Question: I am trying to develop simple javafx programs in Oracle Linux using eclipse IDE.
i have installed jdk 7 and all programs runs properly except it shows
'''
Prism-ES2 Error : GL_VERSION (major.minor) = 1.4
'''
in console.
For example,Following is the simple javaFX program
'''
import javafx.application.*;
import javafx.scene.Group;
import javafx.scene.Parent;
import javafx.scene.Scene;
import javafx.scene.paint.Paint;
import javafx.stage.Stage;
public class practiceFX extends Application{
public static void main(String args[])
{
Application.launch(args);
}
@Override
public void start(Stage primaryStage) throws Exception {
// TODO Auto-generated method stub
Group root =new Group();
Scene scene =new Scene(root,200,300);
primaryStage.setTitle("PRACTICE");
primaryStage.setScene(scene);
primaryStage.setResizable(true);
primaryStage.setScene(scene);
primaryStage.show();
System.out.println("hi");
}
}
'''
and the output is
'''
Prism-ES2 Error : GL_VERSION (major.minor) = 1.4
hi
'''
Please see the screenshot too
Also I can not run the javaFX samples.
When i am trying to run Ensemble.jar then it shows following error
'''
Prism-ES2 Error : GL_VERSION (major.minor) = 1.4
GThread-ERROR **: GThread system may only be initialized once.
aborting...
Aborted (core dumped)
'''
Please tell how to fix this issue

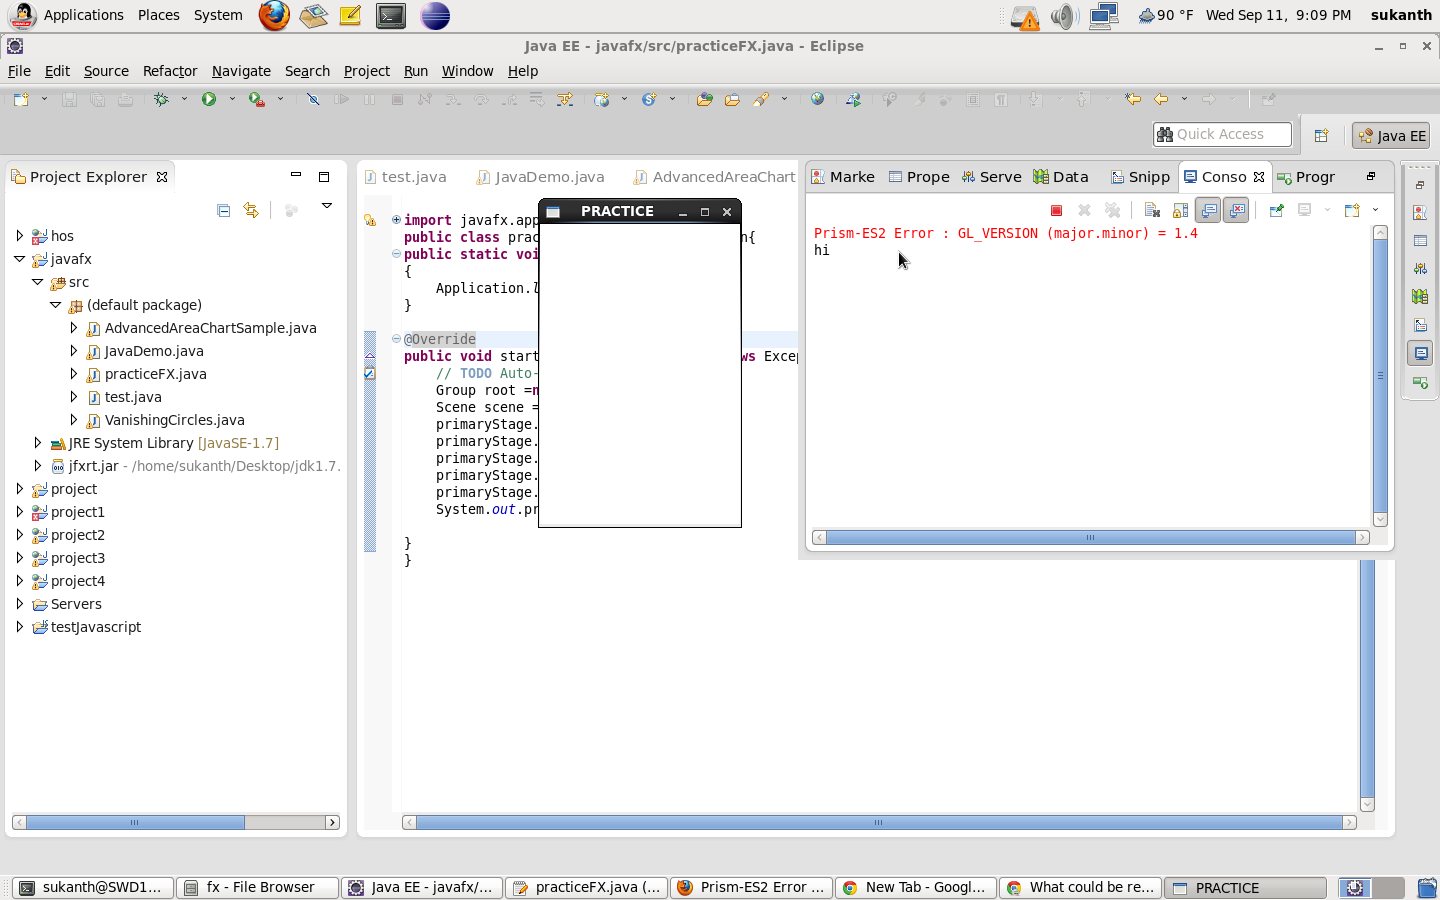
Answer: Which version of JavaFX are you using? Please, note FX2.x is not supported on RedHat/OEL. But FX8 is, you may want to try dev releases of FX8: <URL>
Regarding FX8:
'Prism-ES2 Error : GL_VERSION (major.minor) = 1.4' message is not an error but notification message. It will be removed in jdk8 release: <URL>
'GThread-ERROR' from samples is another story. It's an issue which may be not yet fixed. See <URL>